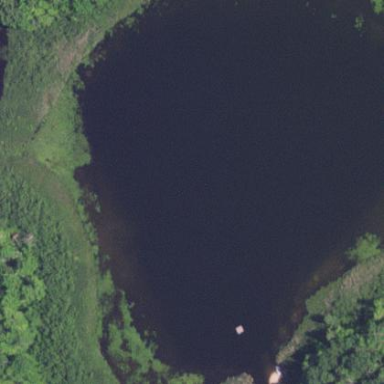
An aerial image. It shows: Serene lake surrounded by nature.